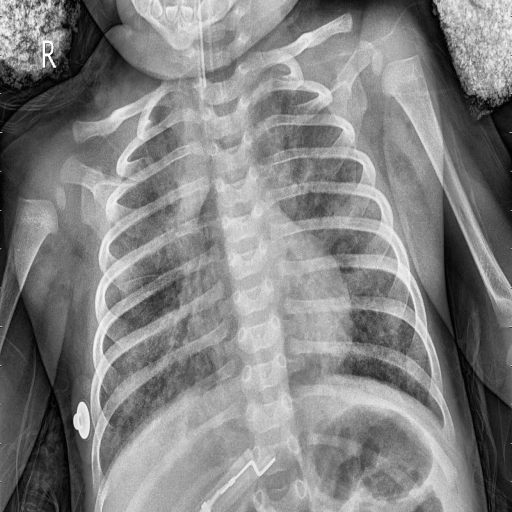
Finding: PNEUMONIA